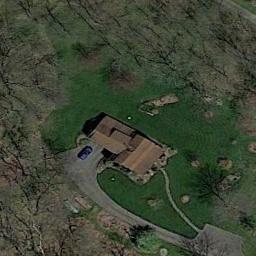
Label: sparse_residential